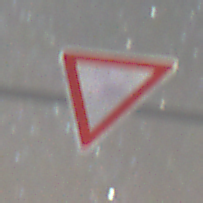
Verkehrszeichen: VorfahrtGewaehren
Umgebung: Outdoor, Nature
Tageszeit: Night
Wetter: Clear
Licht: Natural
Jahreszeit: NotSpecified
Kontrast: LowContrast